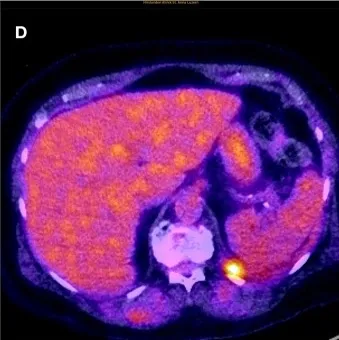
(D) Fusion FDG-PET/CT axial slice after 4 months on pembrolizumab with residual FDG-uptake at the left pleura and in upper mesenteric lymph nodes. Normal presentation of the bone marrow.
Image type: radiology (pet)